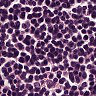
Metastatic tissue present: no